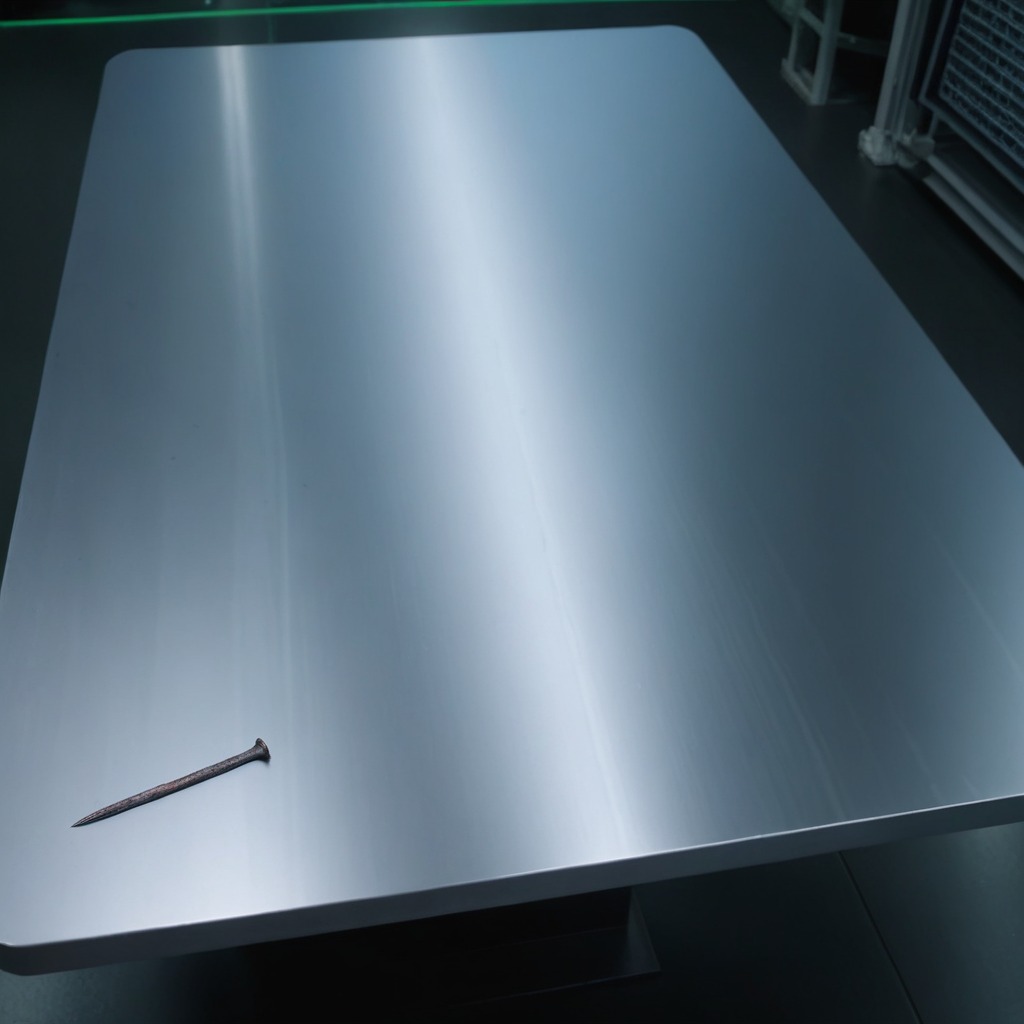
A nail is lying on the metal table.